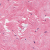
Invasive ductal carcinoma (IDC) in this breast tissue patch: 0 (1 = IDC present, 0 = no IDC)